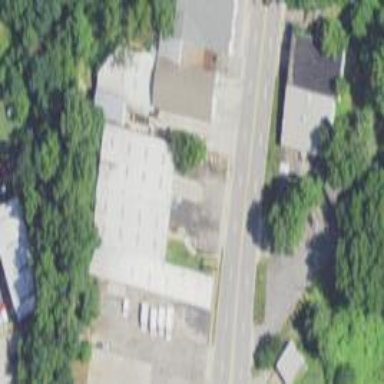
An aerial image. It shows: Industrial building used for commercial purposes.